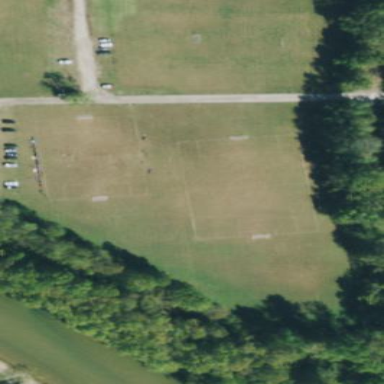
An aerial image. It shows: Soccer pitch designated for leisure and sports activities.